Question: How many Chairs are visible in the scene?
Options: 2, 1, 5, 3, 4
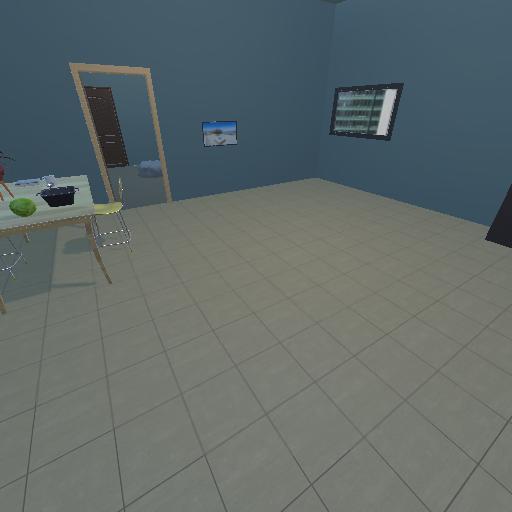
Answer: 2